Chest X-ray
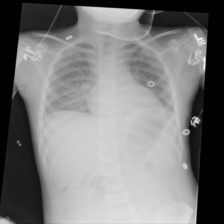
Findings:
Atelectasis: negative
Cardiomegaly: negative
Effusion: negative
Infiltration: negative
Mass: negative
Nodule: negative
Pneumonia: negative
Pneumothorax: negative
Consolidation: negative
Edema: negative
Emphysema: negative
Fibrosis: negative
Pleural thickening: negative
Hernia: negative